Interaction volume radius: 5 \u00c5
Interaction volume height: 10 \u00c5
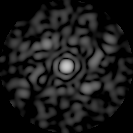
Disorder parameter: 0.8411